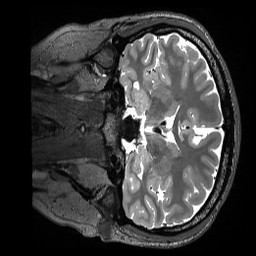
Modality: T2w
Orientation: coronal
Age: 25
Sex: male
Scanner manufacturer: siemens
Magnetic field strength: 3 T
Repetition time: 3.2 s
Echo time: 0.563 s